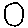
Label: circle